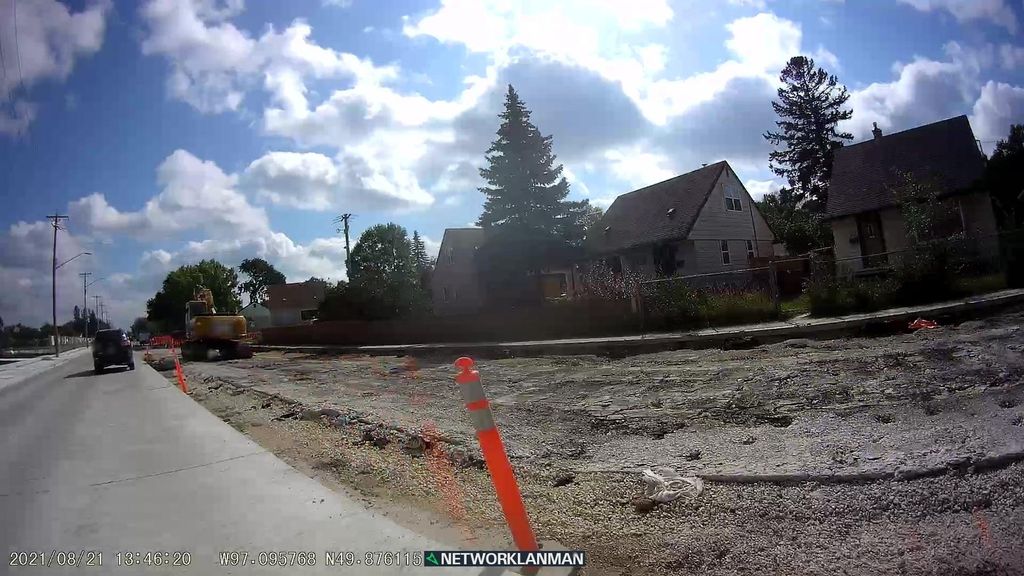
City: winnipeg